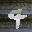
Label: 4